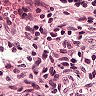
Metastatic tissue present: no